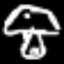
Label: mushroom